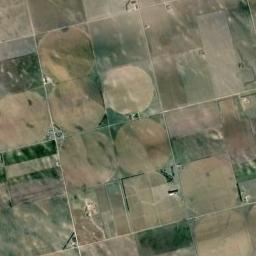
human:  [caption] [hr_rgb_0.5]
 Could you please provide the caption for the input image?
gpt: There are some bare circle farmland and green square farmland .

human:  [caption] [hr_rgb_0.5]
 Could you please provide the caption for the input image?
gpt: Several khaki circular farmlands are surrounded by some rectangular farmlands .

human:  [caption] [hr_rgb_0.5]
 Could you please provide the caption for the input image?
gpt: There are many round blue fields .

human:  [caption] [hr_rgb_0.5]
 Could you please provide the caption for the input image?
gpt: Eight neatly arranged tan circular farmland .

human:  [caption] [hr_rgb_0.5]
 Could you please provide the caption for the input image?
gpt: There are some yellow circular farmlands of the same size .